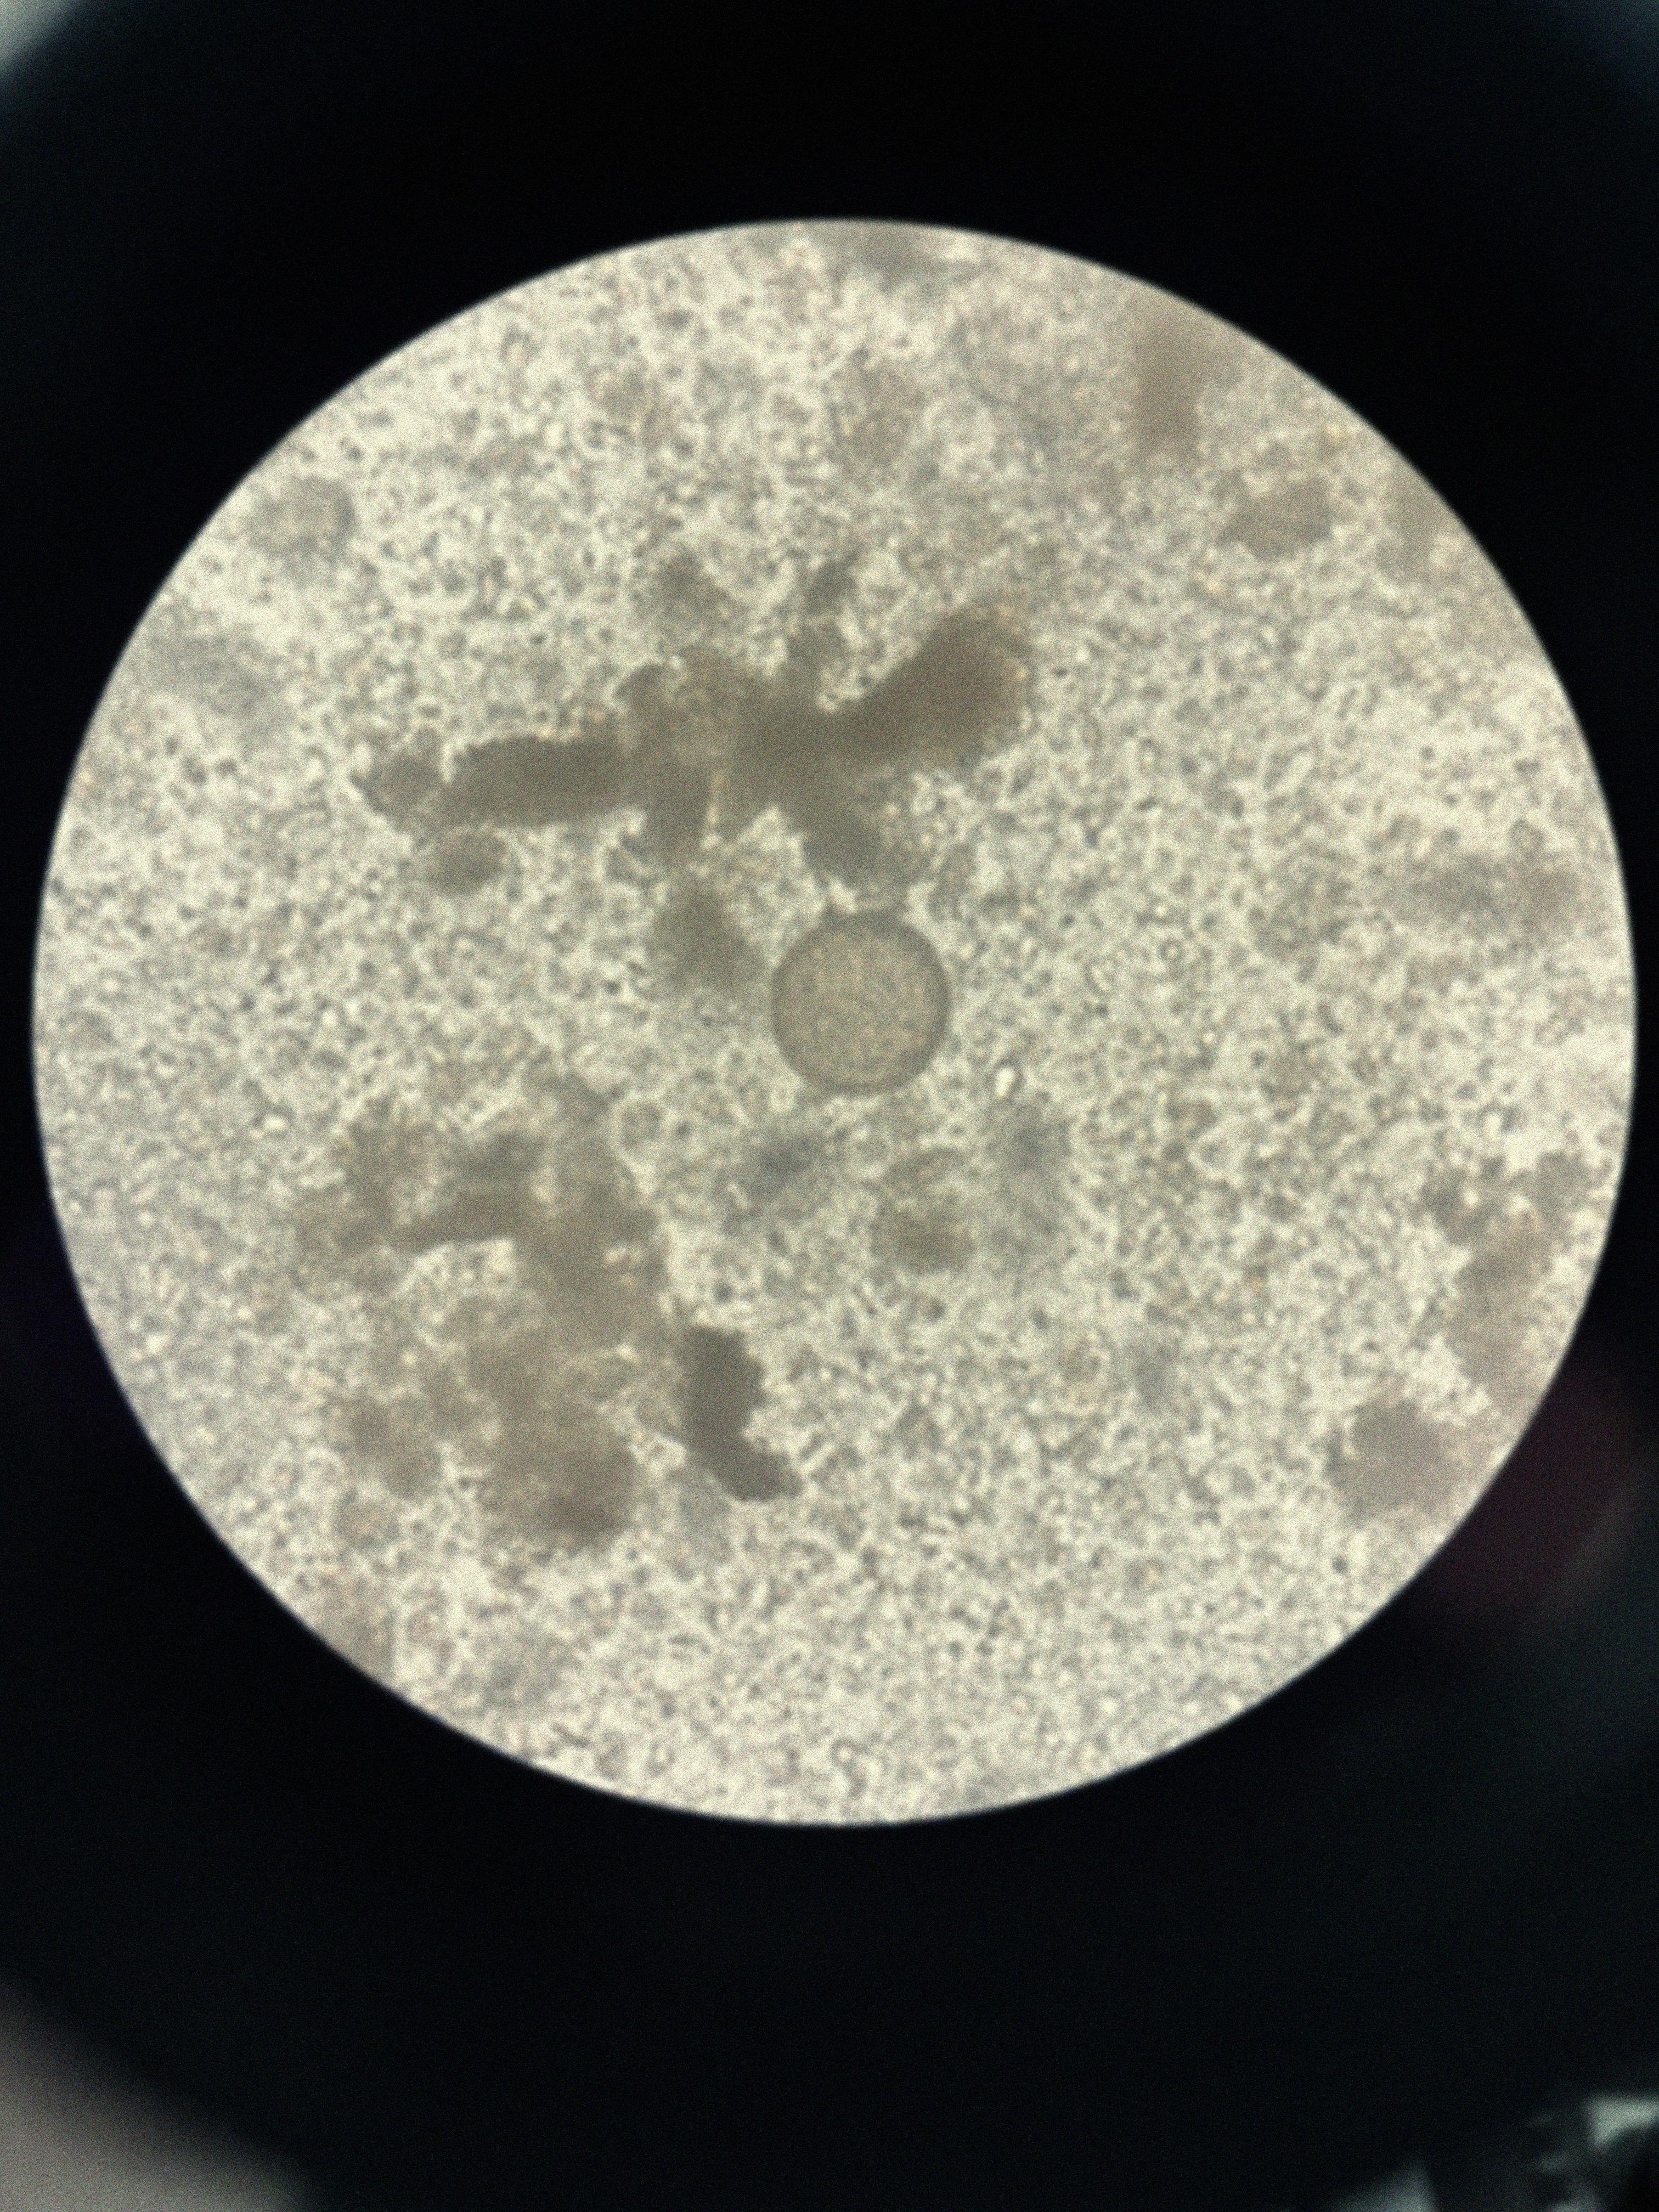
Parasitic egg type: Hymenolepis diminuta